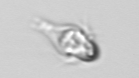
Label: Mesodinium